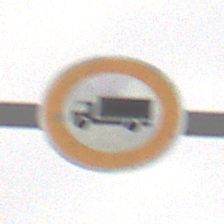
Verkehrszeichen: VerbotFuerKraftfahrzeugeUeberDreiKommaFuenfTonnen
Umgebung: Outdoor, Nature
Tageszeit: MorningAfternoon
Wetter: Overcast
Licht: Natural
Jahreszeit: Winter
Kontrast: LowContrast